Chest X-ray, PA view. Patient: 51 years old, sex F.
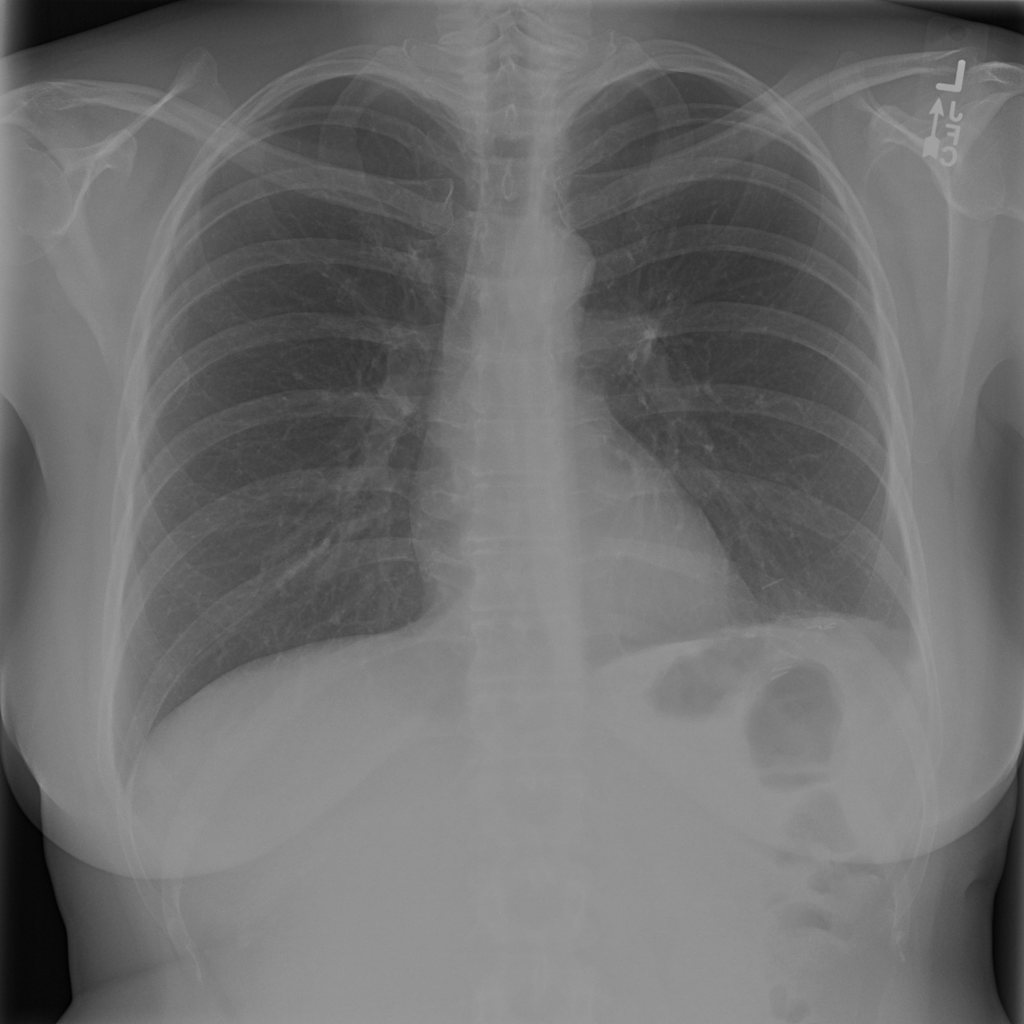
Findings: No Finding